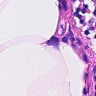
Metastatic tissue present: no